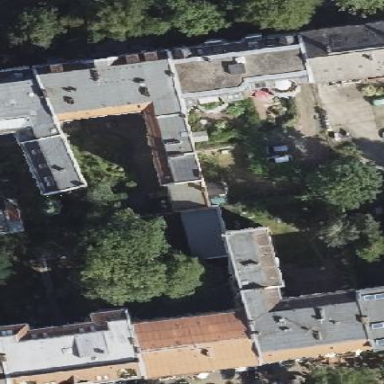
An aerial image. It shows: Image showing building with apartments.